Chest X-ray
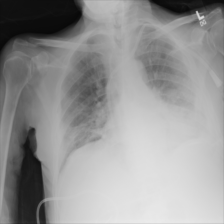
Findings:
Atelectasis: negative
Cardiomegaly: negative
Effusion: negative
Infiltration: negative
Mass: negative
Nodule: negative
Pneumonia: negative
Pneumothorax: negative
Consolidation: negative
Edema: negative
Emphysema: negative
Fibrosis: negative
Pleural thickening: negative
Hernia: negative